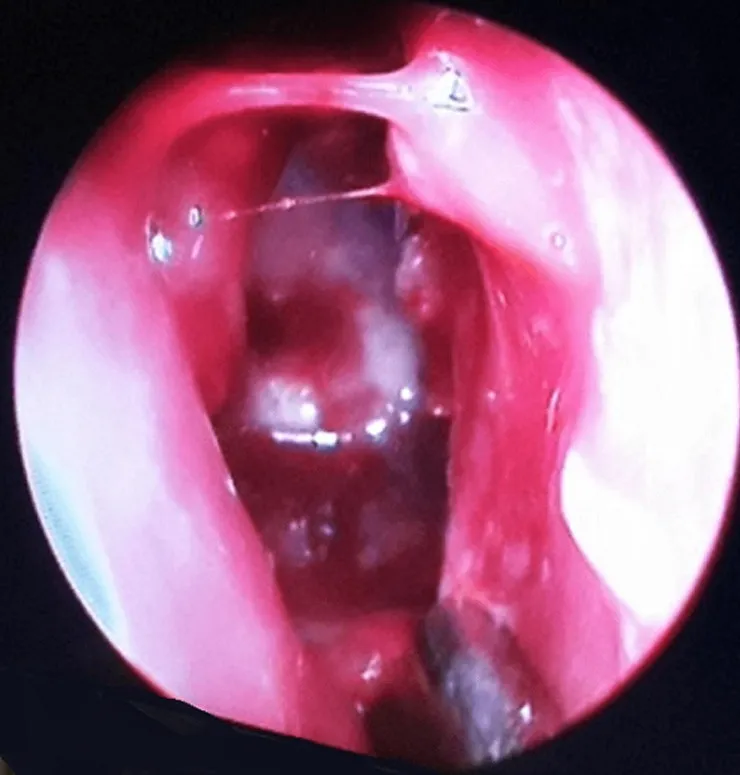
endoscopic view, showing an opening created through the sphenoid anterior ostium by enlarging it.
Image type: endoscopy (airway_endoscopy)